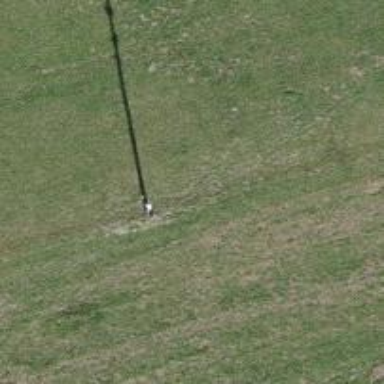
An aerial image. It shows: Power pole.